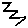
Label: zigzag